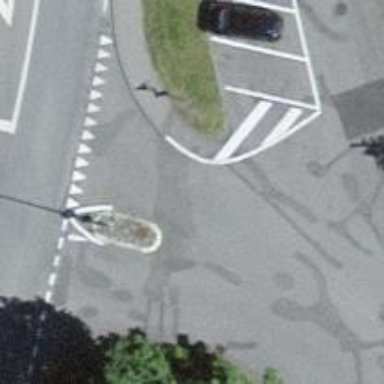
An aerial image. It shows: Residential road with asphalt surface and no sidewalks.